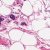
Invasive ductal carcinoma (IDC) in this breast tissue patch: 0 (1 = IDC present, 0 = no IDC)